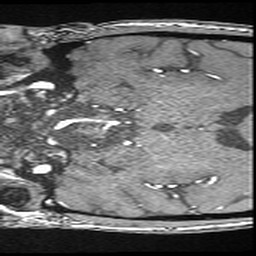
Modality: angio
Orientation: coronal
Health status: ill
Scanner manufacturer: siemens
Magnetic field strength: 3 T
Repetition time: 0.021 s
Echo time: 0.00343 s